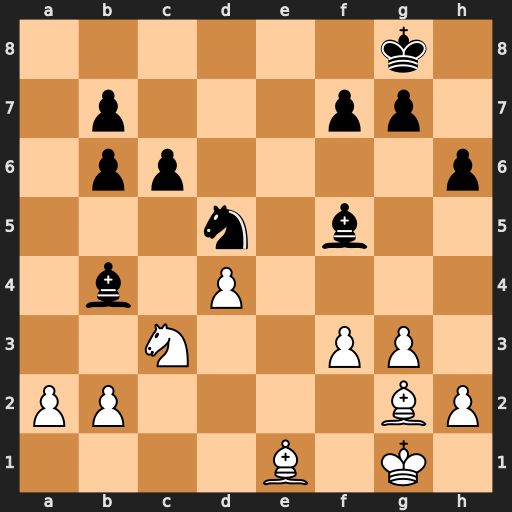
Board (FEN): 6k1/1p3pp1/1pp4p/3n1b2/1b1P4/2N2PP1/PP4BP/4B1K1
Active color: w
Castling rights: -
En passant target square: -
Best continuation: Nxd5 Bxe1 Ne7+ Kf8 Nxf5